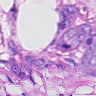
Metastatic tissue present: yes